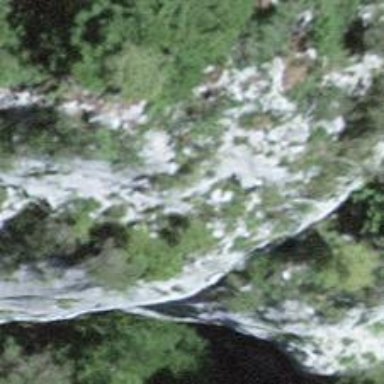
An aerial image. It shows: Natural cliff.